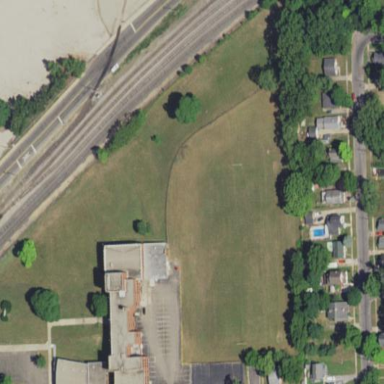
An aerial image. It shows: School.